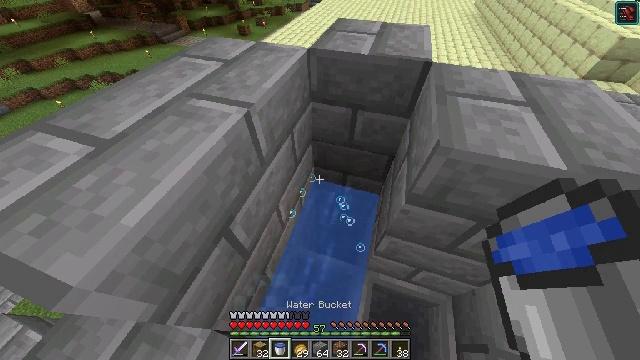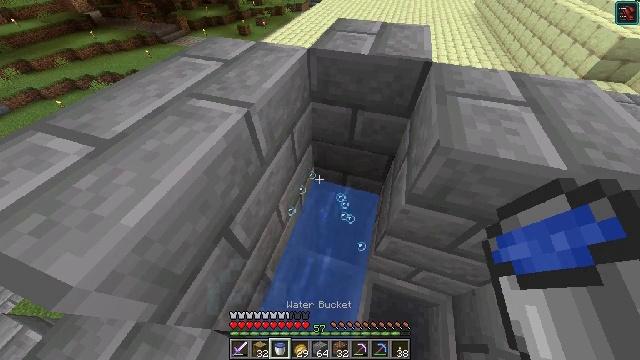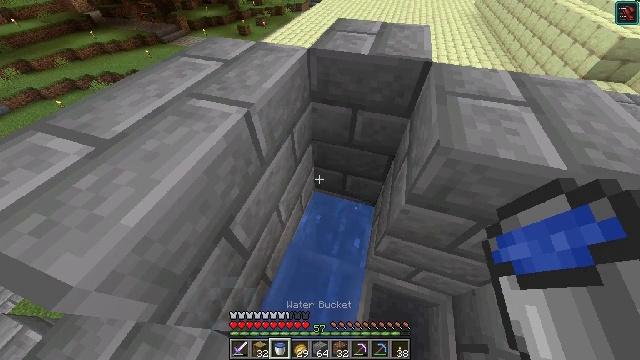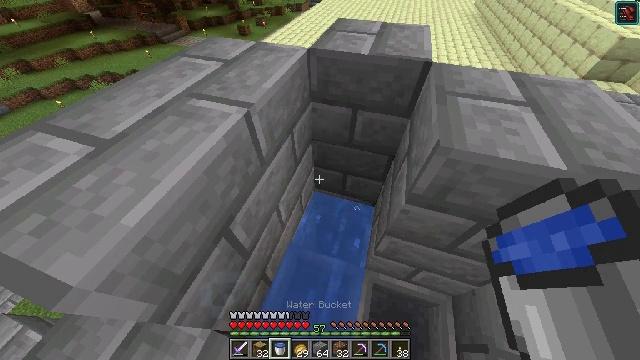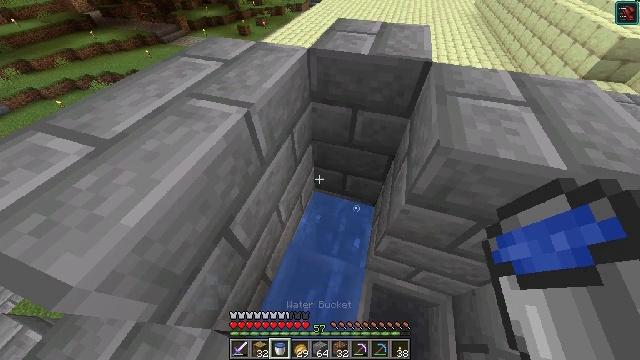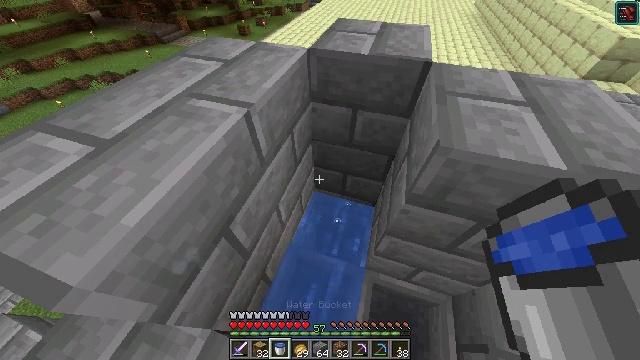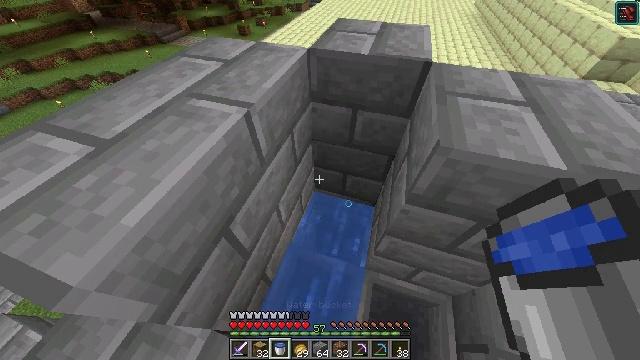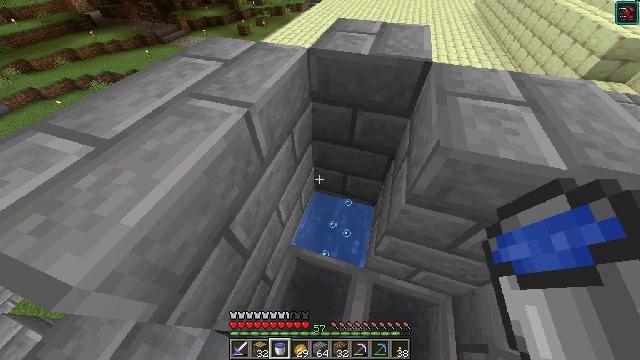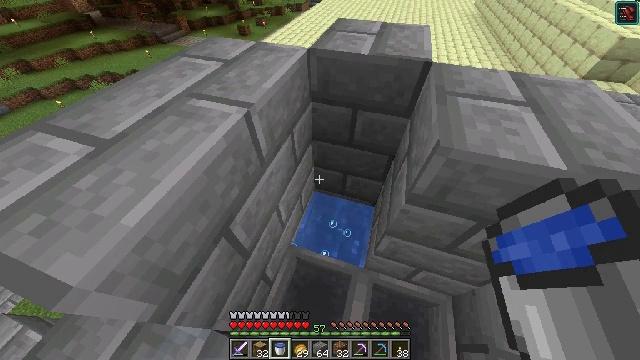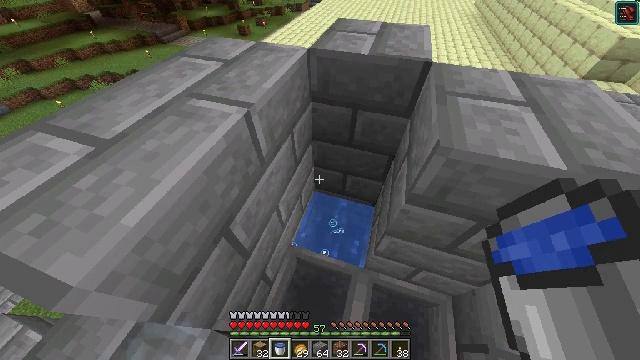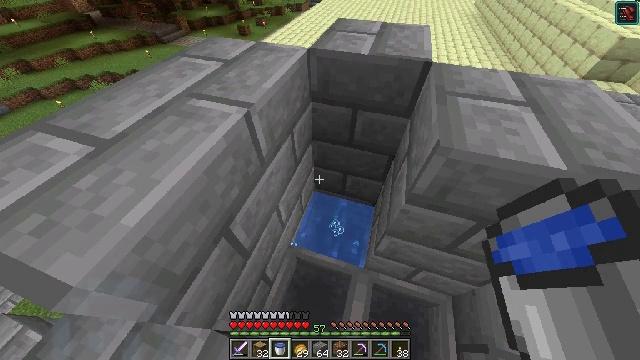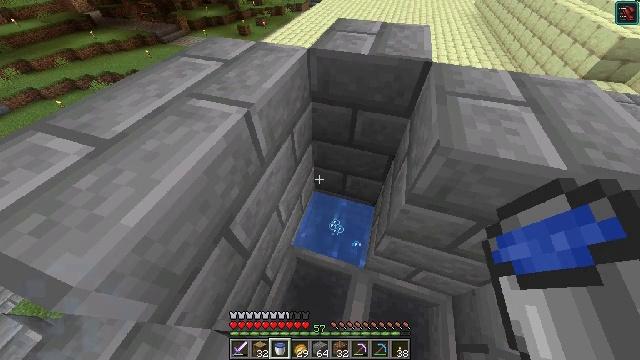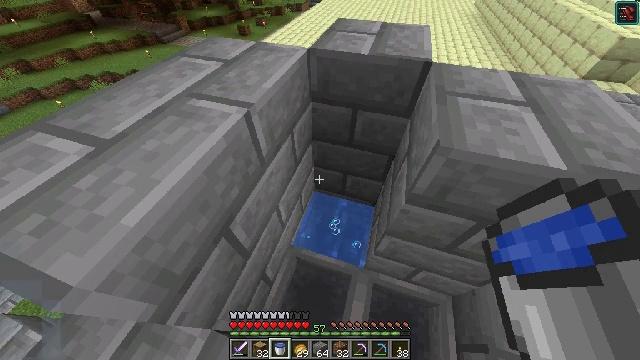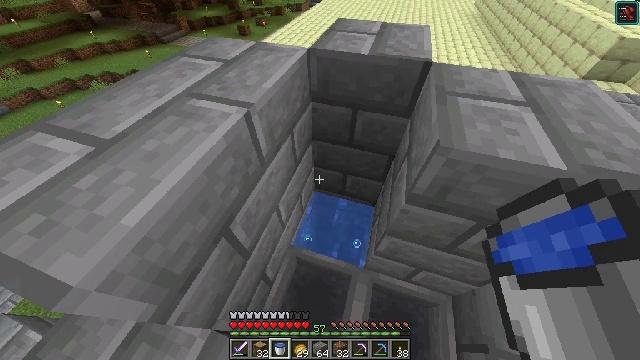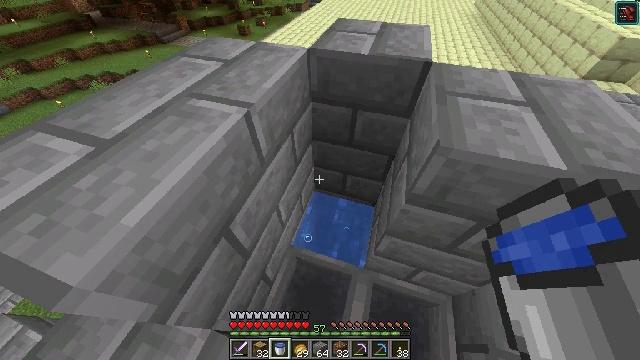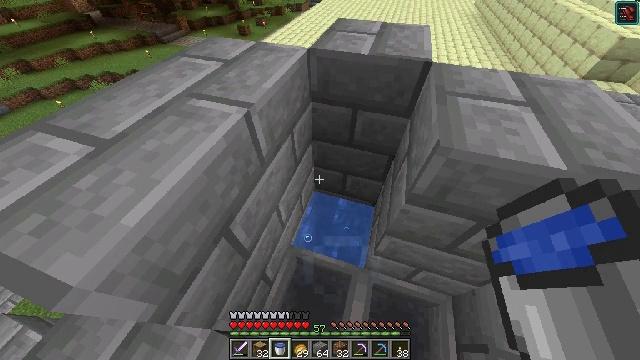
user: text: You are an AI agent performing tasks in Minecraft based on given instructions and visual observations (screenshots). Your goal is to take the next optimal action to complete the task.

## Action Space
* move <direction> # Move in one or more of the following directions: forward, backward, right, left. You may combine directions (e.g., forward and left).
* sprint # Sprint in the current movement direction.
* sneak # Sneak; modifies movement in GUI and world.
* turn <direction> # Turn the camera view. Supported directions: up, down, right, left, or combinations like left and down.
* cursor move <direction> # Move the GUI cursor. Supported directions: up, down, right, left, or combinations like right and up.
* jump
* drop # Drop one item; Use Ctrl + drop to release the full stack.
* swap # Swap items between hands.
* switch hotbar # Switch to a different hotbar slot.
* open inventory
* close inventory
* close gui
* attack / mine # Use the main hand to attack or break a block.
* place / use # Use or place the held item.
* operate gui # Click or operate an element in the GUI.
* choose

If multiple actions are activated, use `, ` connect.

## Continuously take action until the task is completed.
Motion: motion action
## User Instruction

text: Harvest the hopper from its place.
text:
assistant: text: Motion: no_op
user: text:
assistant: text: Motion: no_op
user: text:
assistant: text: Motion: no_op
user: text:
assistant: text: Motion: no_op
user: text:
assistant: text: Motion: no_op
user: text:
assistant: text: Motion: no_op
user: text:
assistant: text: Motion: no_op
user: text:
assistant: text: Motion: no_op
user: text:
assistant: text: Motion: no_op
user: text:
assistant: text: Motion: no_op
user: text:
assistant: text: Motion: no_op
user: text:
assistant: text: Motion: no_op
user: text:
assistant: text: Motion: no_op
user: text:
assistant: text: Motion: no_op
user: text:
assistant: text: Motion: no_op
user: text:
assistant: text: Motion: no_op
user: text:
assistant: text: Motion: no_op
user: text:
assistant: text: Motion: no_op
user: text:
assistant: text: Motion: no_op
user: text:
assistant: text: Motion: no_op
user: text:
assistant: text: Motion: no_op
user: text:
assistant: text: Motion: no_op
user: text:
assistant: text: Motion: no_op
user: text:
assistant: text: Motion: no_op
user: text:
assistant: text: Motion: no_op
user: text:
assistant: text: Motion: no_op
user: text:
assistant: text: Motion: no_op
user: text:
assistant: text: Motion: no_op
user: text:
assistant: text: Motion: no_op
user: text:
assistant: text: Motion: no_op